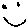
Label: smiley face